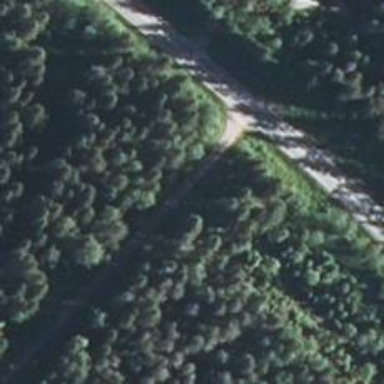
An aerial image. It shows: View of road.